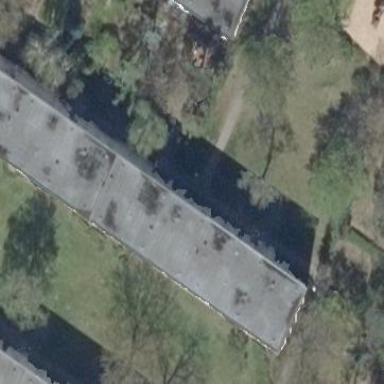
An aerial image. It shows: Flat-roofed apartment building.